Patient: sex M, age 66
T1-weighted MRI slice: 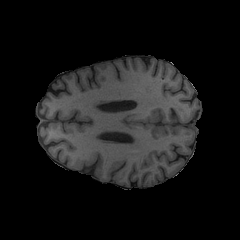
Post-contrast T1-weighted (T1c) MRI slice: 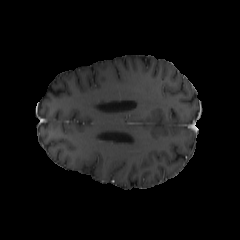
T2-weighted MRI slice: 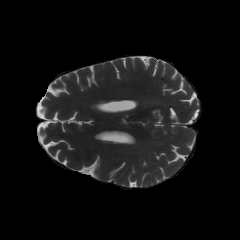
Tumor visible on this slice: no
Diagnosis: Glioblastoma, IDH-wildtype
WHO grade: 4